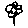
Label: flower